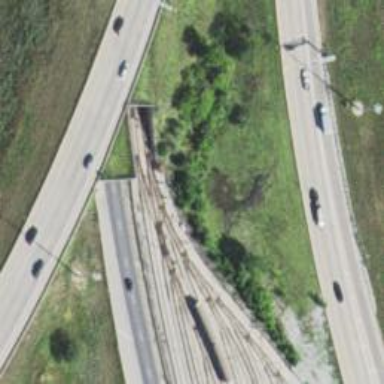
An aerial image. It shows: Electrified rail passing through service yard.